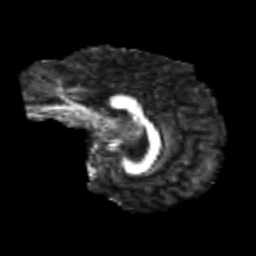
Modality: FA
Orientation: sagittal
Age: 29
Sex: male
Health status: healthy